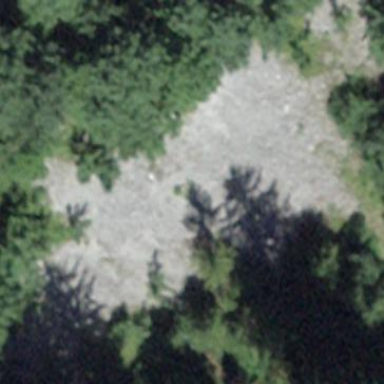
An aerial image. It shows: Landscape dominated by bare rock.